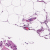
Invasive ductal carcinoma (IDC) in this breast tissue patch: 0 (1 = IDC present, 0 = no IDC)